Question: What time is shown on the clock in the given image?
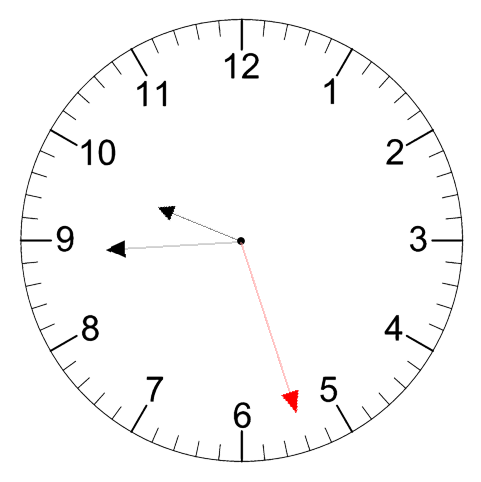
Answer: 09:44:27